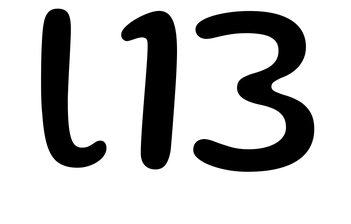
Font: Gluten_Regular